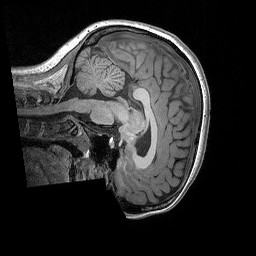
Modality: T1w
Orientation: sagittal
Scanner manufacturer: siemens
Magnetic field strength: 3 T
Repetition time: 2.3 s
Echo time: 0.00298 s